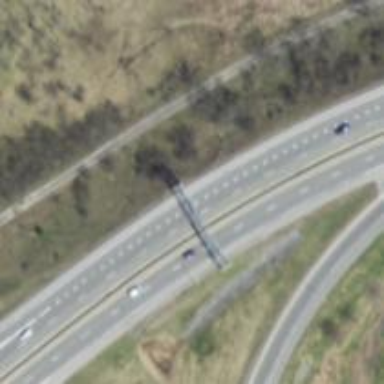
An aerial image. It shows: Trunk highway with expressway features.